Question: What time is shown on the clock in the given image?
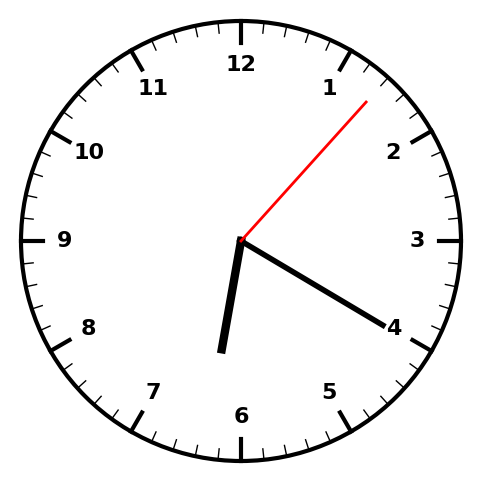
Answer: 06:20:07